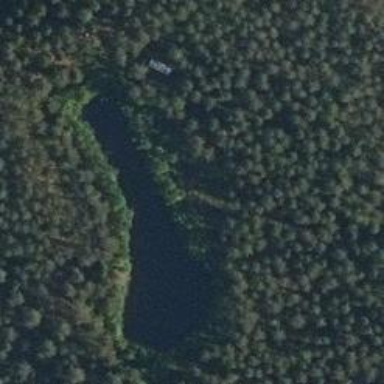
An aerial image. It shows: Peaceful pond surrounded by nature.